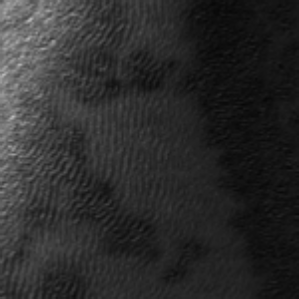
Label: frost